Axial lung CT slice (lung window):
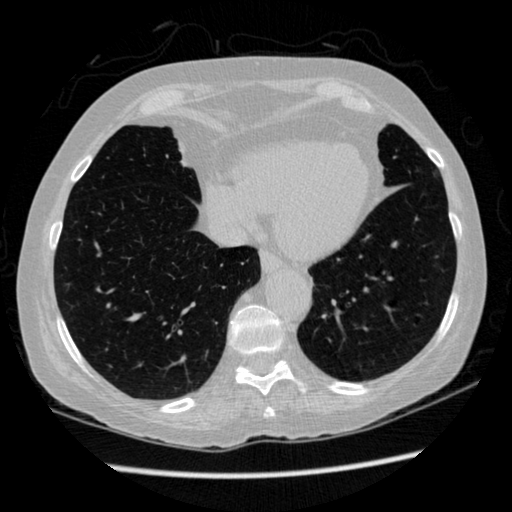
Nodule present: no